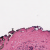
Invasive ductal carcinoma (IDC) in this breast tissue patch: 0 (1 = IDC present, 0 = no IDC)